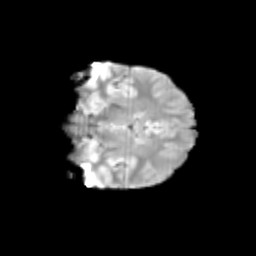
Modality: T2w
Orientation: coronal
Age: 11
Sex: female
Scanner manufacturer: siemens
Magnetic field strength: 3 T
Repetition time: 3.8 s
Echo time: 0.07 s